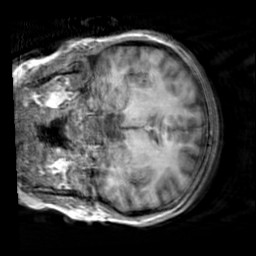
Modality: T1w
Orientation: coronal
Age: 23
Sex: female
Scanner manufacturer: siemens
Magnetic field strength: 3 T
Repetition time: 2.3 s
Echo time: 0.00303 s